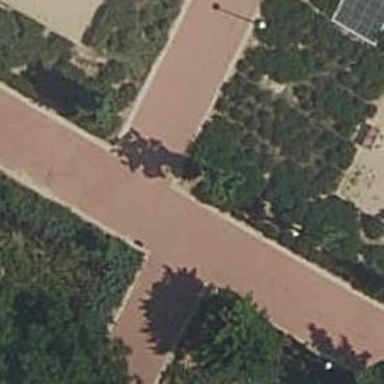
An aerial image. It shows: Footway made of paving stones.